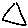
Label: triangle